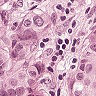
Metastatic tissue present: yes